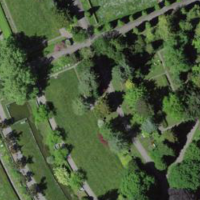
EUNIS habitat code: 53
Species observed at this site:
Campanula glomerata